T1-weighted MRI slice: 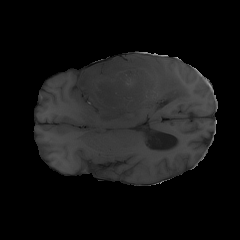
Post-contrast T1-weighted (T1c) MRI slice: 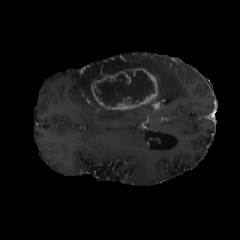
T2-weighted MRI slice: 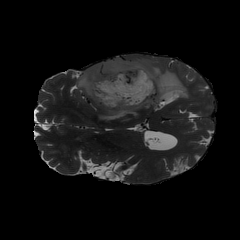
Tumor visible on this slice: yes